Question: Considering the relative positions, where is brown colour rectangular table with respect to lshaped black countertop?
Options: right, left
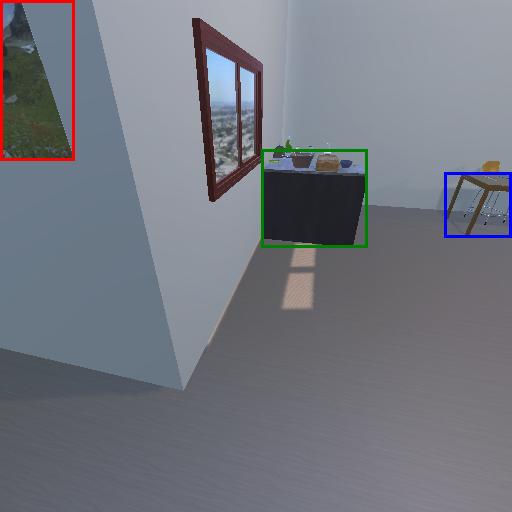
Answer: right